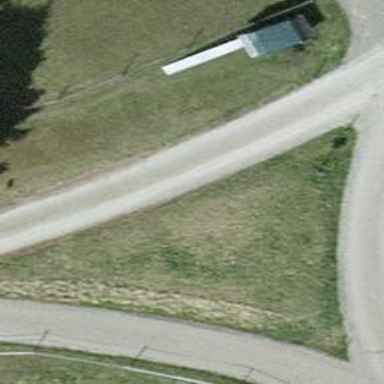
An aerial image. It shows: Unpaved unclassified road.